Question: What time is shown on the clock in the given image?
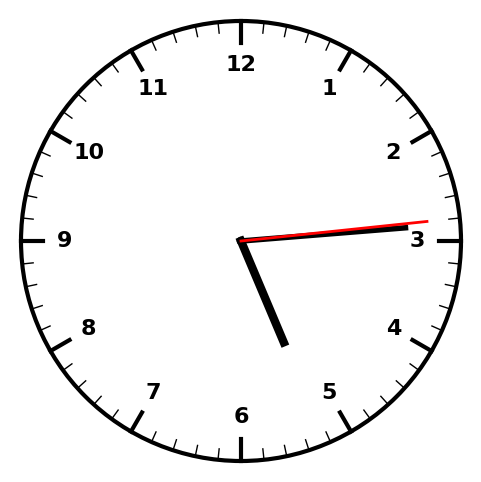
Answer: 05:14:14